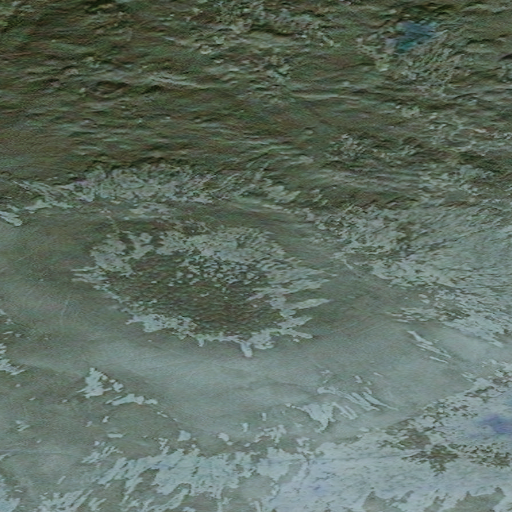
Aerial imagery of mountain in Alaska named Swinging Dome containing only unknown